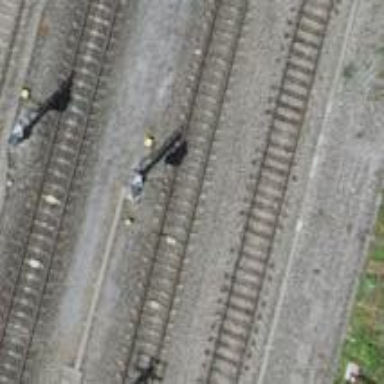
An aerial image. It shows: Railway signal.